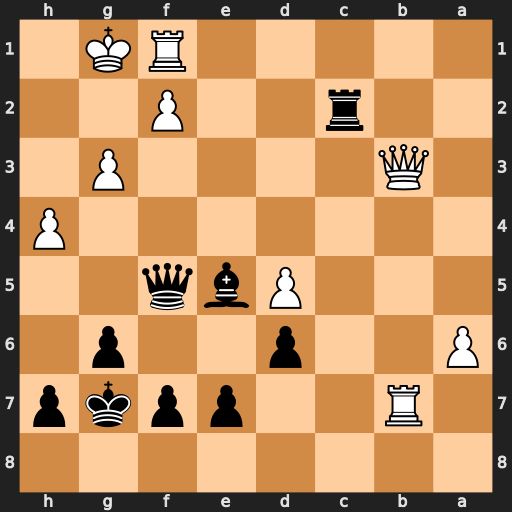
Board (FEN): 8/1R2ppkp/P2p2p1/3Pbq2/7P/1Q4P1/2r2P2/5RK1
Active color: b
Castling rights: -
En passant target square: -
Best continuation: Bd4 Qxc2 Qxc2